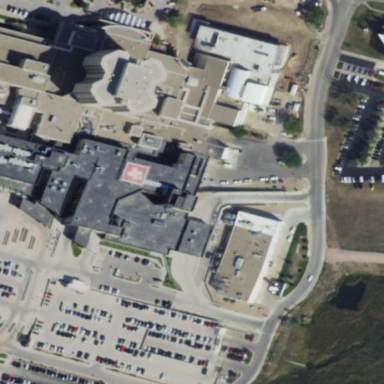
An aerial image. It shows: Hospital providing healthcare services.